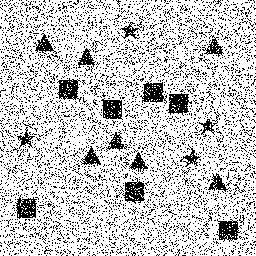
Squares: 7
Triangles: 7
Stars: 4
Total shapes: 18